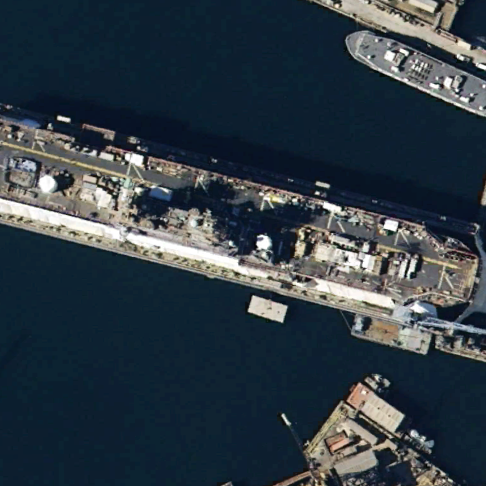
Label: assault